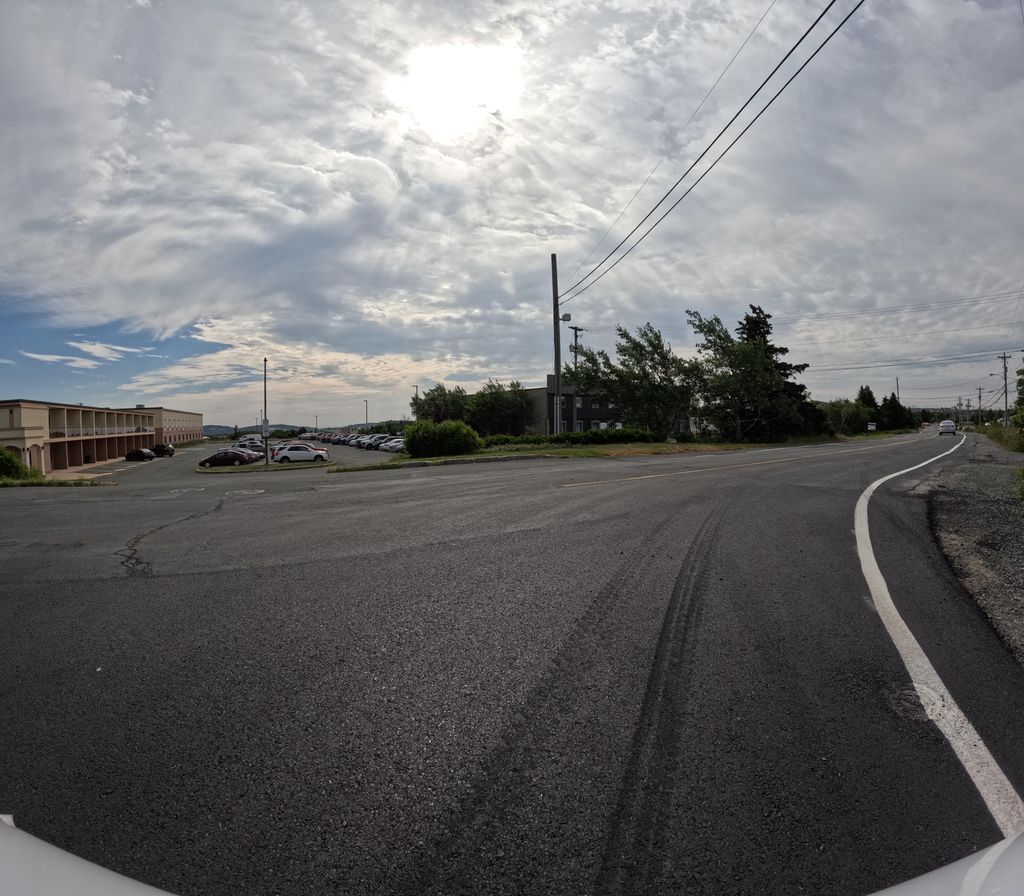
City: st_johns